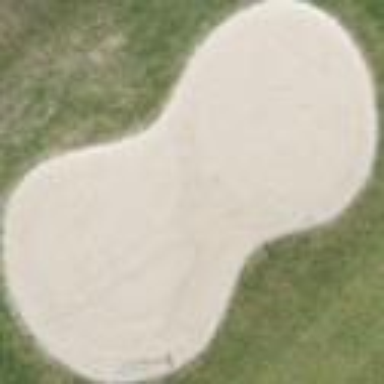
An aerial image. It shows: Sand bunker on golf course.